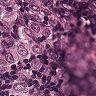
Metastatic tissue present: yes